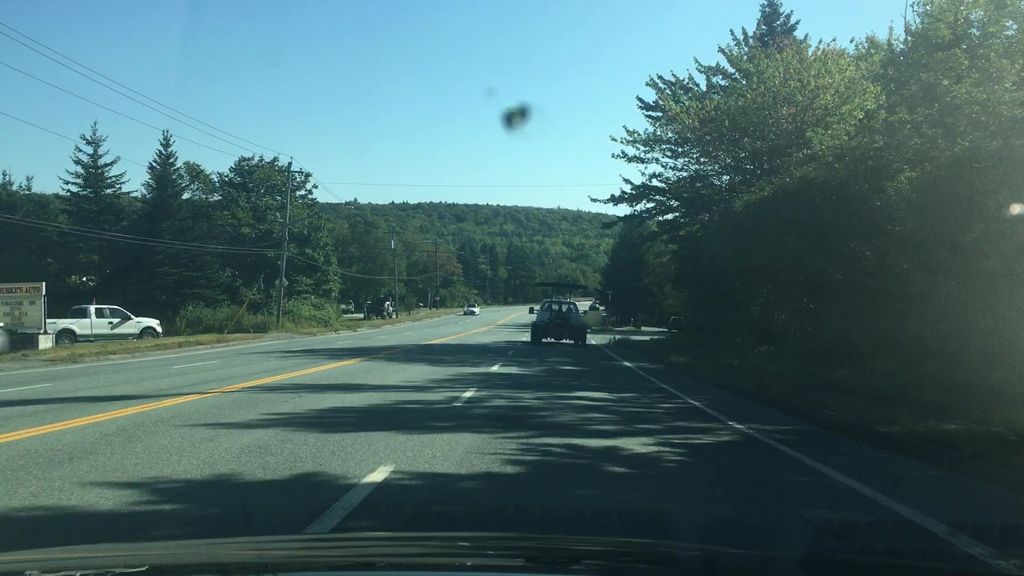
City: halifax